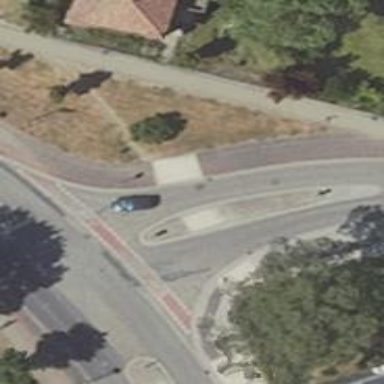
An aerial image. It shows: Unmarked footway crossing with central island.